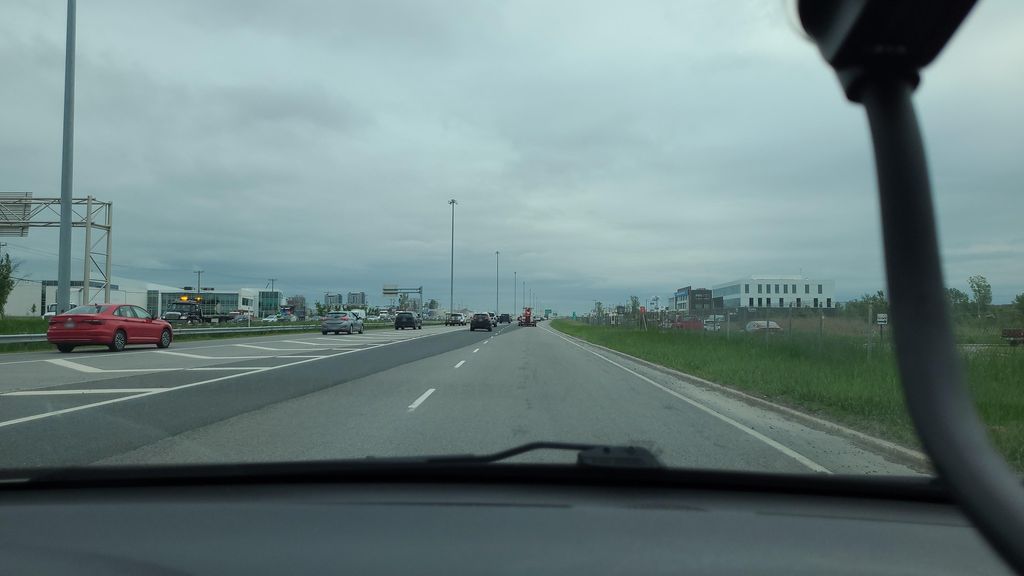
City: montreal